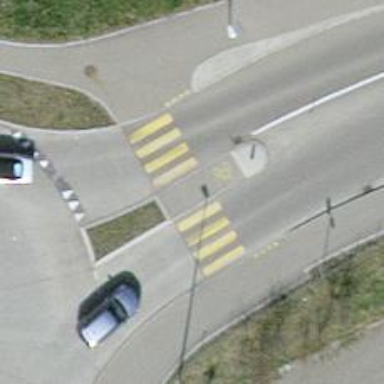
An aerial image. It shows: Asphalt footway with crossing for pedestrians and cycleway.